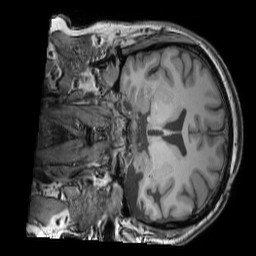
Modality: T1w
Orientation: coronal
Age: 46
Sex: female
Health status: ill
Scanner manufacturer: siemens
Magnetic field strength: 3 T
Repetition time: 1.75 s
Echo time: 0.00418 s